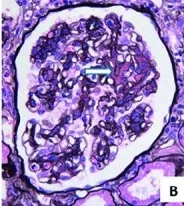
Kidney biopsy showing glomeruli with multiple manifestations of kappa light chain injury. B: Glomerulus with segmental mesangial expansion due to silver-negative material (arrow) (periodic acid-methenamine silver, original magnification x 400).
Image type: pathology (methenamine_silver)